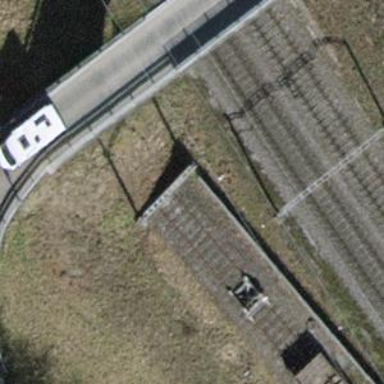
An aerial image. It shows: Electrified rail siding with contact line.